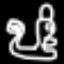
Label: squiggle